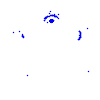
Particle: electron